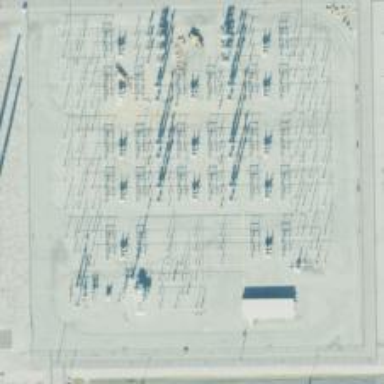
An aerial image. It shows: Switch for power supply.